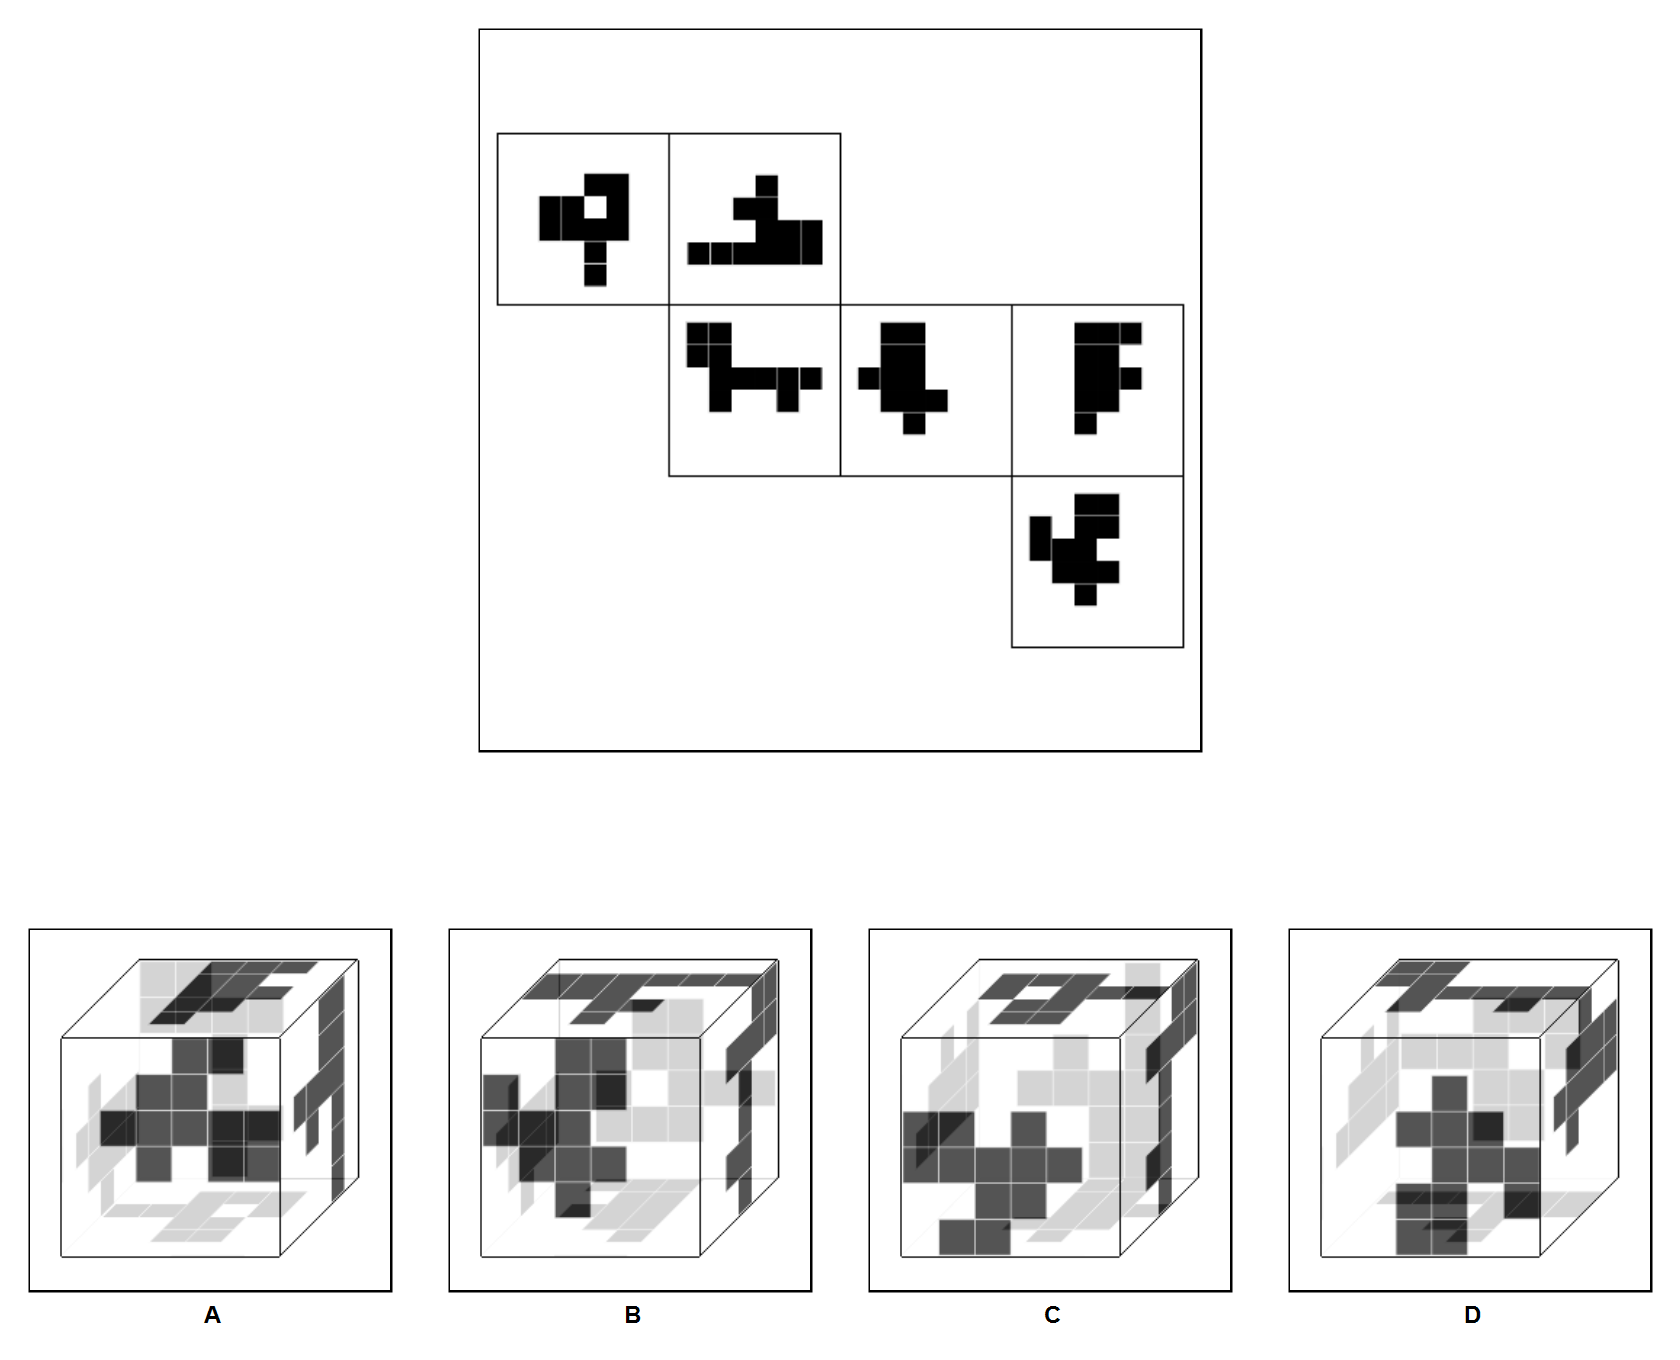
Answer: C